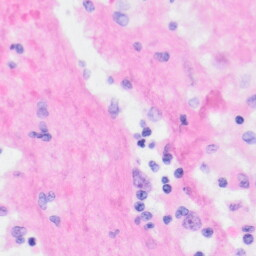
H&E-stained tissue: Kidney